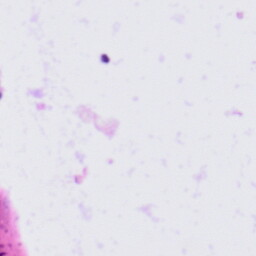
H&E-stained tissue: Tonsil